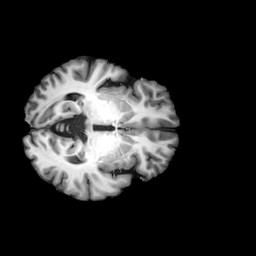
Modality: T1w
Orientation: axial
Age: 33
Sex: female
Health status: ill